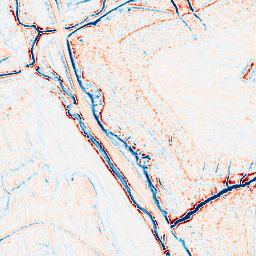
Category: edge_preserving
Decomposition family: bilateral
Decomposition parameters: d: 9
sigma_color: 75
sigma_space: 150
Upsampling method: fft_zeropad
Upsampling parameters: scale: 4
Upsampling scale: 4